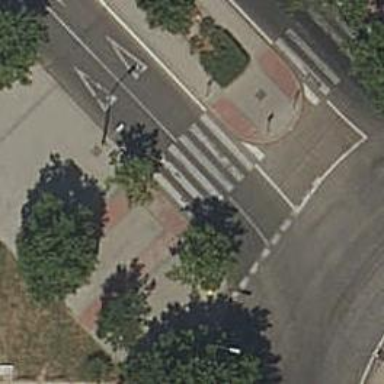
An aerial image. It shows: Zebra crossing on the road.